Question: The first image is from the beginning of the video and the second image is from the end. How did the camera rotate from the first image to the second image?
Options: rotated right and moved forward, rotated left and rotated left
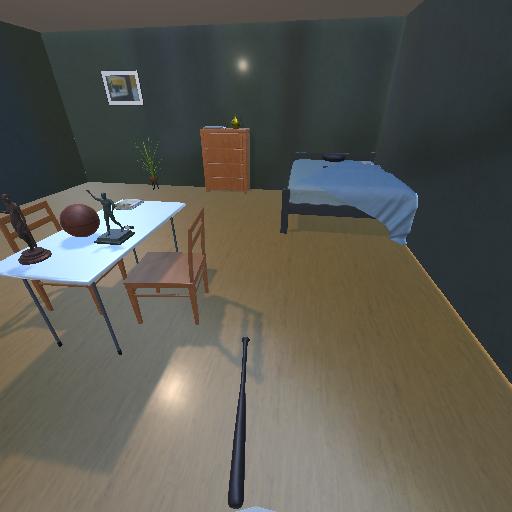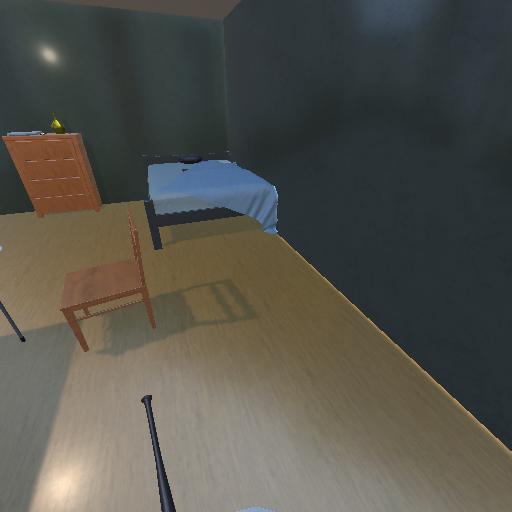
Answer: rotated right and moved forward